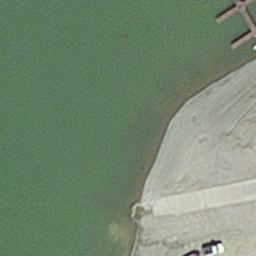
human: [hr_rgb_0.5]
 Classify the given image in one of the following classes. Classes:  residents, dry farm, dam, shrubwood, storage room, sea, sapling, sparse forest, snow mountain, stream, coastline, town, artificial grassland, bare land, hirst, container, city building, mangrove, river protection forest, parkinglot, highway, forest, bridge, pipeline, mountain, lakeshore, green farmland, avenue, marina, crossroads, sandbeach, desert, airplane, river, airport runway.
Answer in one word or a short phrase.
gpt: hirst